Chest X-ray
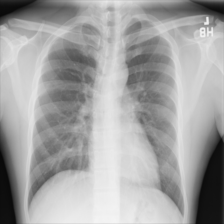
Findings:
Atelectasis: negative
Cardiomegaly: negative
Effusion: negative
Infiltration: negative
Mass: negative
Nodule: negative
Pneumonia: negative
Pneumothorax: negative
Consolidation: negative
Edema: negative
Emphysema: negative
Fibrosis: negative
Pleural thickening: negative
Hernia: negative